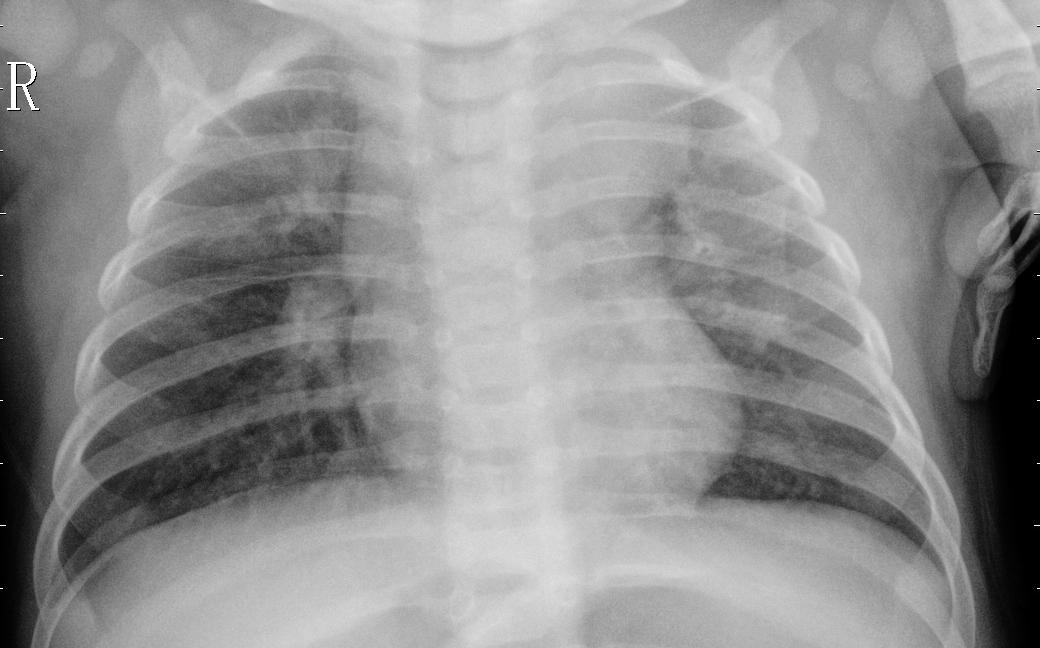
Diagnosis: PNEUMONIA